Interaction volume radius: 5 \u00c5
Interaction volume height: 10 \u00c5
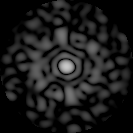
Disorder parameter: 0.8016